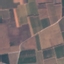
Land use / land cover: PermanentCrop